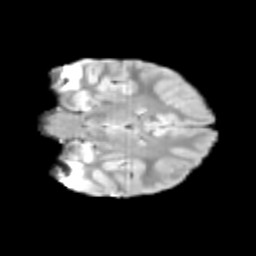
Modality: T2w
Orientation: coronal
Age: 11
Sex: male
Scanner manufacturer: siemens
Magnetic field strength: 3 T
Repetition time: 3.8 s
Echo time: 0.07 s